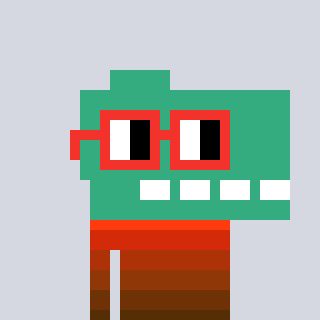
a pixel art character with square red glasses, a dino-shaped head and a bege-colored body on a cool background